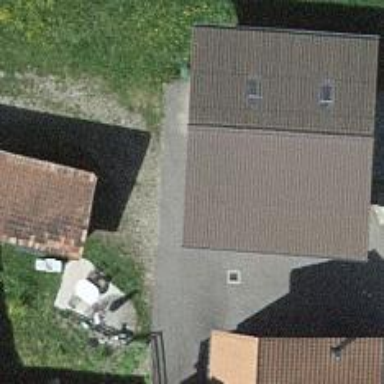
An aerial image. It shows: Shed building.